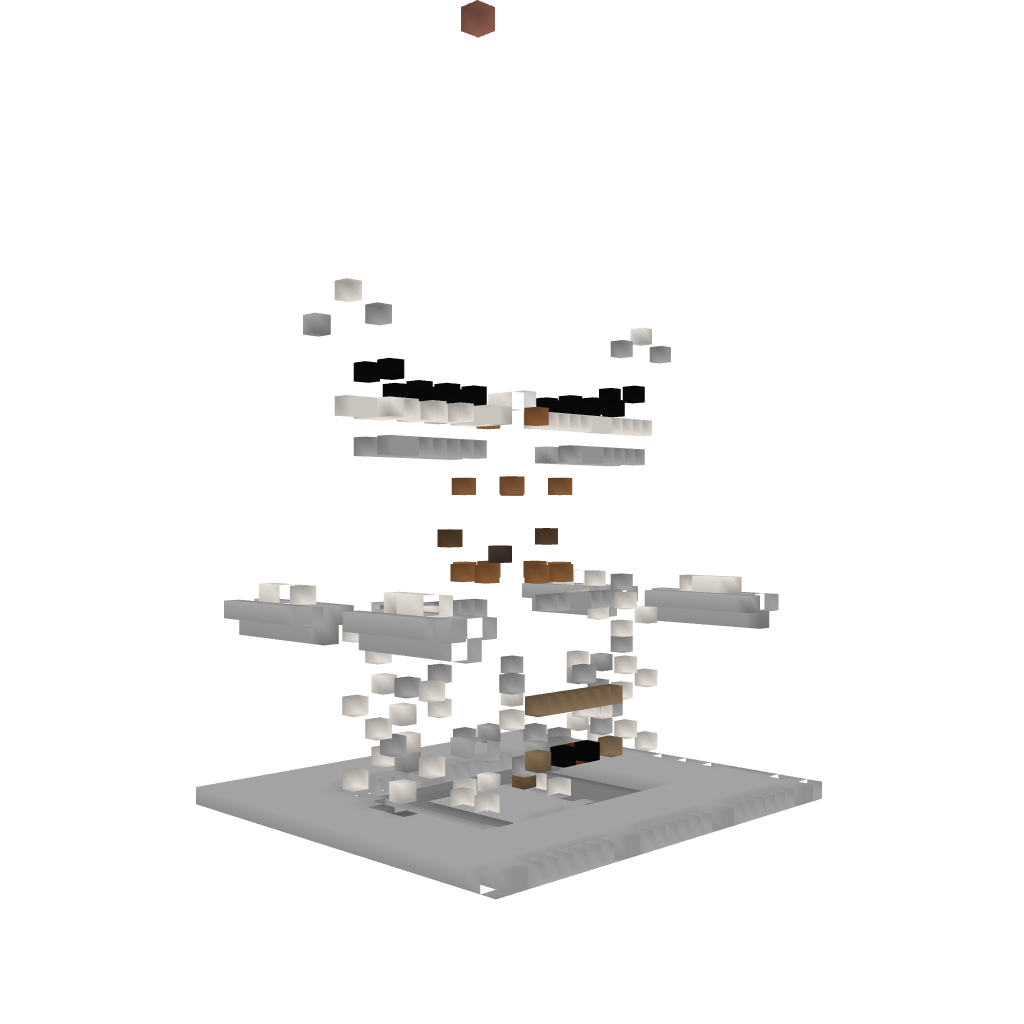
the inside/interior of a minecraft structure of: A Majestic Tower